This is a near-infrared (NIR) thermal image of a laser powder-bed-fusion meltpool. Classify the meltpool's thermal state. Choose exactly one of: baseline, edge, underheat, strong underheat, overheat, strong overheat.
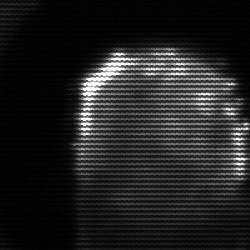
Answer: baseline